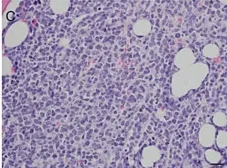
Bone marrow smears before treatment. . X400).
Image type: pathology (h&e)